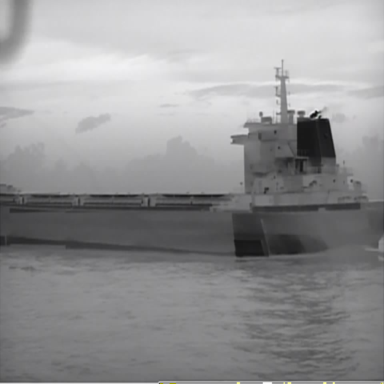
There is a liner in the infrared image.